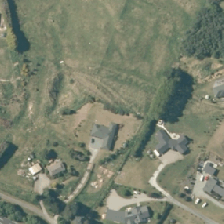
Land cover: urban_build_up